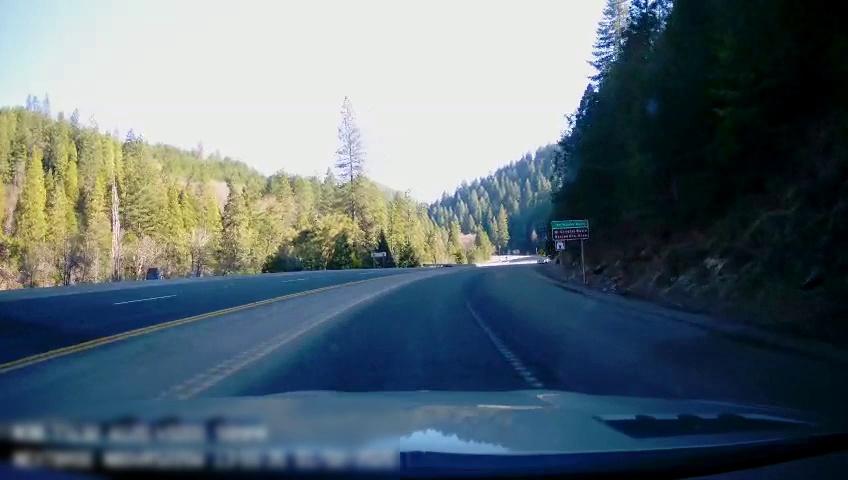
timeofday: Day
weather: Sunny
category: Drivable Space
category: Lanes | Opposite Lane
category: Lanes | Alternate Lane
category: Lanes | Opposite Lane
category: Lanes | Current Lane
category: Lanes | Alternate Lane
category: Lanes | Opposite Lane
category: Traffic | Signs